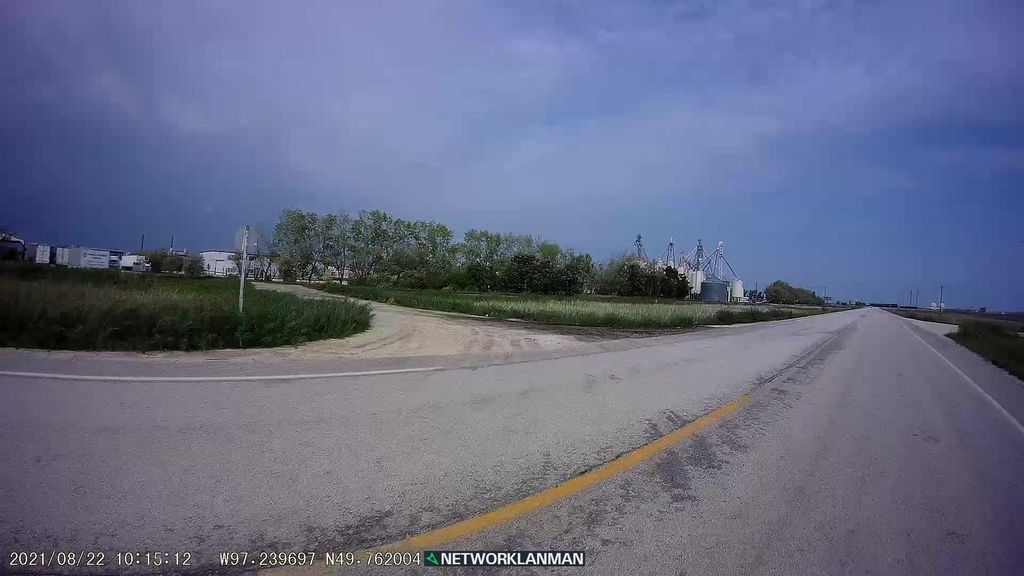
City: winnipeg